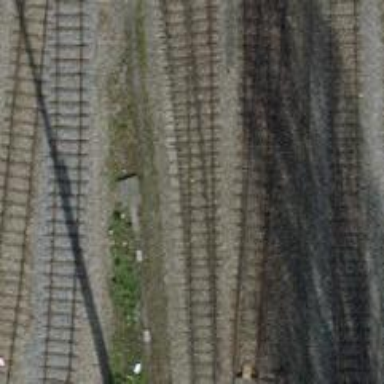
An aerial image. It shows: Single railway spur track.